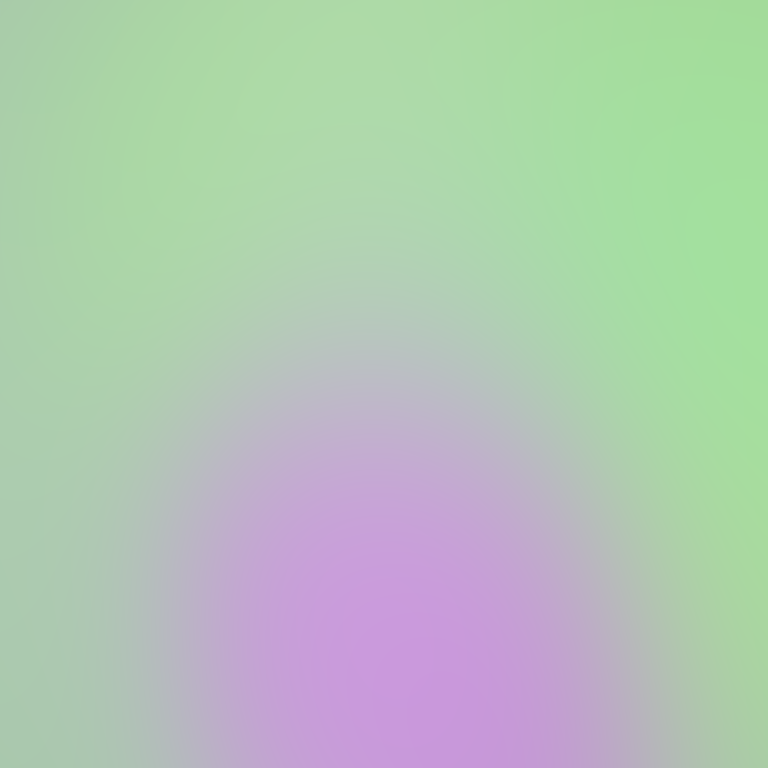
Abstract light effect, smooth gradient from soft green to gentle purple, calm atmosphere, diffuse glow, no room, no furniture, no objects.